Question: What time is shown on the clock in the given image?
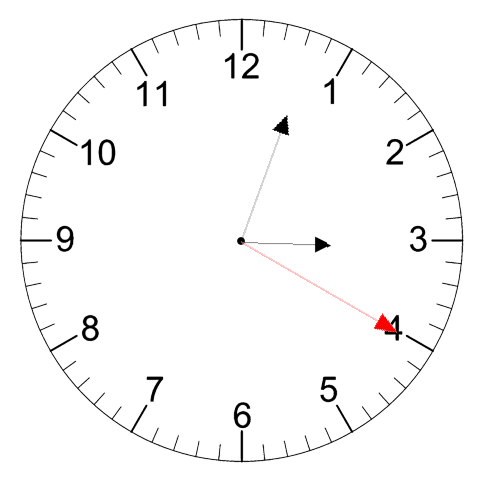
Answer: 03:03:20